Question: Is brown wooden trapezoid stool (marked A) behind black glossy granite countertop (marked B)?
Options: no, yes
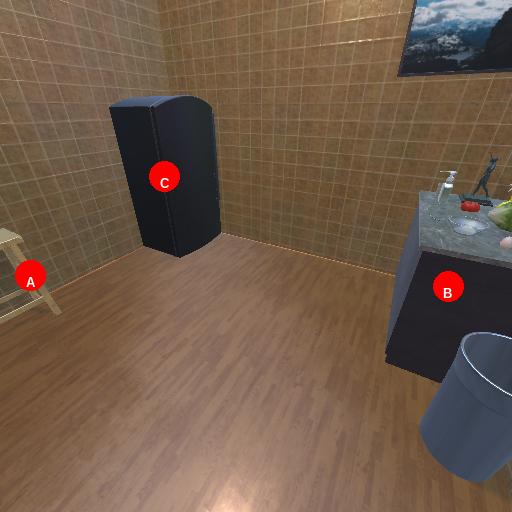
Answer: no